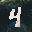
Label: 4